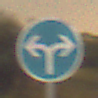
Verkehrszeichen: VorgeschriebeneFahrtrichtungRechtsOderLinks
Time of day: Night
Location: Outdoor (Nature)
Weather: Clear
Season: NotSpecified
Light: Natural